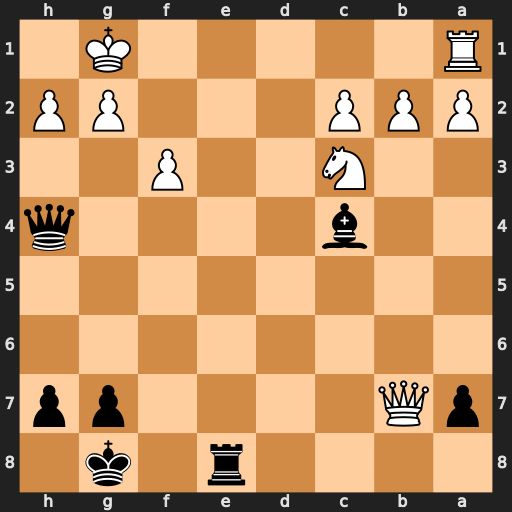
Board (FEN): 4r1k1/pQ4pp/8/8/2b4q/2N2P2/PPP3PP/R5K1
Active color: b
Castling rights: -
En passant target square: -
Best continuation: Re1+ Rxe1 Qxe1#